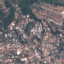
Land use / land cover: Residential